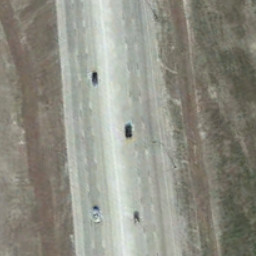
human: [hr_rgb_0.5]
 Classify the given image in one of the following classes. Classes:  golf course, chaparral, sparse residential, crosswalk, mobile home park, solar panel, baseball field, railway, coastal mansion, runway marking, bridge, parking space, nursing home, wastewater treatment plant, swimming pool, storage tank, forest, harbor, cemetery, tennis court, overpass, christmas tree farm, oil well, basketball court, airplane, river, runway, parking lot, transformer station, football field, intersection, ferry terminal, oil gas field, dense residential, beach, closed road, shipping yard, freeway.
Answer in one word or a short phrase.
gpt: freeway